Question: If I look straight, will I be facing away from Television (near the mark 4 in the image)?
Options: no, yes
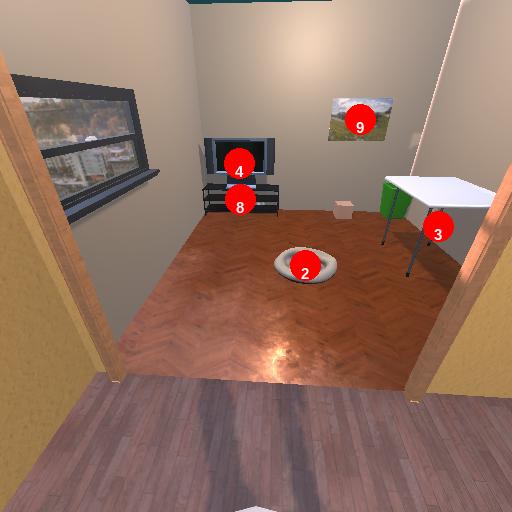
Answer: no